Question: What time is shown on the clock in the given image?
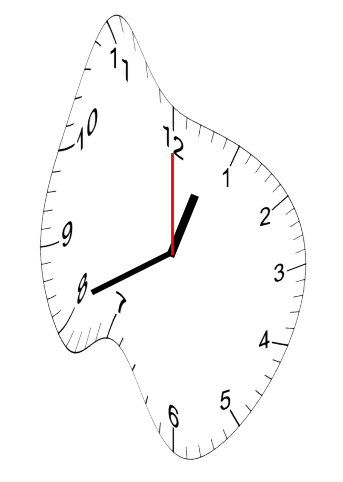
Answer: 12:41:00